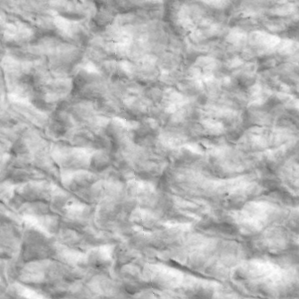
Label: non_frost